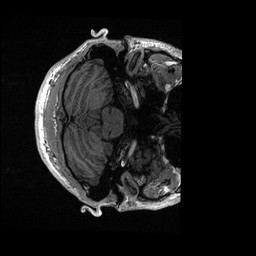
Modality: T1w
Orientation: axial
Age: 21
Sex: male
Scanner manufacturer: ge
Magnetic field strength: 3 T
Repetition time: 0.006952 s
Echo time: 0.00292 s